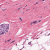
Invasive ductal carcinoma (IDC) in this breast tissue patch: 0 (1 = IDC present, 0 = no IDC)